Question: There is a bug in kendo ui grid rtl css in chrome.
If you notice example in Telerik site, you can see this bug:
<URL>
When you go to page 6, the header and body, isn't align.

This error is in chrome (for me: V35) and in the firefox (V28) and IE(V11) does not this error.
You can same error in horizontal scrolling.
For example in ltr direction:
<URL>
this is OK in all browser.
But in rtl direction:
<URL>
It has error in chrome and has no error in firefox and IE.
How can I fix this error. Thanks alot.
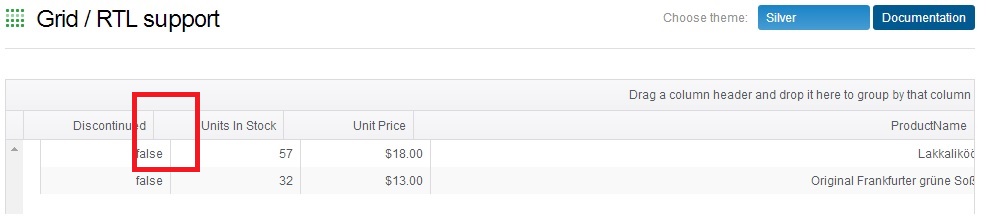
Answer: This worked for me:
'''
.k-grid-content {
overflow-y: auto;
}
.k-grid-header-wrap {
width: 102%;
}
.k-grid-footer-wrap {
width: 102%;
}
'''